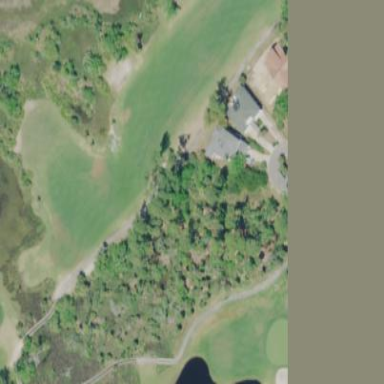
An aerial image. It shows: Golf fairway in the image.